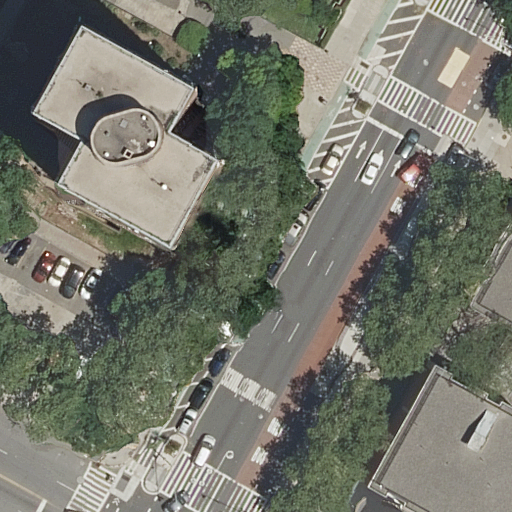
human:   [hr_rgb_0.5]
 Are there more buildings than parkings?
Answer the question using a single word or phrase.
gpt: yes

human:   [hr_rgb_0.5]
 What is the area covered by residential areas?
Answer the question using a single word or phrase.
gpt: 8869m2

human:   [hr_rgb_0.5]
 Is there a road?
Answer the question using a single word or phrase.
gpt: yes

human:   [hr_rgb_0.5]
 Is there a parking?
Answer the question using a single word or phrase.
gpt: yes

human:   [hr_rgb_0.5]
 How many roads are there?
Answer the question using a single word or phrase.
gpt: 14

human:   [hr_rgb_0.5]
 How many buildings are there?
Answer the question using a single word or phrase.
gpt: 2

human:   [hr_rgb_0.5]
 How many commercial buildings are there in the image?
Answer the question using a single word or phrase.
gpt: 0

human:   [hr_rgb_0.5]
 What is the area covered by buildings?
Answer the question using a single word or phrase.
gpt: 945m2

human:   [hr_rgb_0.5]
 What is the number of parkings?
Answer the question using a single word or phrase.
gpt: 1

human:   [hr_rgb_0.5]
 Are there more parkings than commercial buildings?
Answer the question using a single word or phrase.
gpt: yes

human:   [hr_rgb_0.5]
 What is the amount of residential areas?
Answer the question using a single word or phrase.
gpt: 1

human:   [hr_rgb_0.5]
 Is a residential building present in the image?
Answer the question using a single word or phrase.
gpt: yes

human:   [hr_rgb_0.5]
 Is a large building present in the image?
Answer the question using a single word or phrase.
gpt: yes

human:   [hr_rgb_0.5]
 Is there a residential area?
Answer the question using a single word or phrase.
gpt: yes

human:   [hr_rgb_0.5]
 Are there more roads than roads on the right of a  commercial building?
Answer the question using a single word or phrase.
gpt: yes

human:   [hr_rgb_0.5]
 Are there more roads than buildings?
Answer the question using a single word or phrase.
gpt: yes

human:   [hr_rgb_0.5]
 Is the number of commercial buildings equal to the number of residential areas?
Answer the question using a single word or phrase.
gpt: no

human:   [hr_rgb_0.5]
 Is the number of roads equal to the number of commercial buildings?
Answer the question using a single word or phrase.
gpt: no

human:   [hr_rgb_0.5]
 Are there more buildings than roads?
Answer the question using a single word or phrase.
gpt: no

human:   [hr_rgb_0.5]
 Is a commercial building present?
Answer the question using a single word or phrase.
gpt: no

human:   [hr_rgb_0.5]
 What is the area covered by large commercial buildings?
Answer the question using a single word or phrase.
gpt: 0m2

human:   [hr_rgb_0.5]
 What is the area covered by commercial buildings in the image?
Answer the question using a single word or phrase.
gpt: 0m2

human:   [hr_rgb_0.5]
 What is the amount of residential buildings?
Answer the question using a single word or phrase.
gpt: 1

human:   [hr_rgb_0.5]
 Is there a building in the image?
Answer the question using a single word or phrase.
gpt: yes

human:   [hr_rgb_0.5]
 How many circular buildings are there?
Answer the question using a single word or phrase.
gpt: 0

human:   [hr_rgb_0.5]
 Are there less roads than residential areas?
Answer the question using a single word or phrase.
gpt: no

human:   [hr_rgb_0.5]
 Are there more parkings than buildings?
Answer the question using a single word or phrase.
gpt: no

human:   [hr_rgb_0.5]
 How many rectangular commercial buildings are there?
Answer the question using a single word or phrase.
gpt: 0

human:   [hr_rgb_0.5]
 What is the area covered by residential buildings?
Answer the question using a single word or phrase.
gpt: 839m2

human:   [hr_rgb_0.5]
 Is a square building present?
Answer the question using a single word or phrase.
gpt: no

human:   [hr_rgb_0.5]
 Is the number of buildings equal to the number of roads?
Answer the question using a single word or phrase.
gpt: no

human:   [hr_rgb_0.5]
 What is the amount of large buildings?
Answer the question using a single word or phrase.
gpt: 1

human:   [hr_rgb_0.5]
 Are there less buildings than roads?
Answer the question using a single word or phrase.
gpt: yes

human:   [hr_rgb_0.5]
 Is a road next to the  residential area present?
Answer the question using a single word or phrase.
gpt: yes

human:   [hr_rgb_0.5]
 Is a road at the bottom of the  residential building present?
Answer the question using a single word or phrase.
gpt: yes

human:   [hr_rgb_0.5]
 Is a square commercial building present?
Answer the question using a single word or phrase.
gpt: no

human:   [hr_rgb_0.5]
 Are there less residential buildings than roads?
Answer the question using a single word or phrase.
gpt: yes

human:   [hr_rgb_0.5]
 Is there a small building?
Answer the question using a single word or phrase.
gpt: no

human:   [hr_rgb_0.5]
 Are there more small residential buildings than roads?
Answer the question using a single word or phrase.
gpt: no

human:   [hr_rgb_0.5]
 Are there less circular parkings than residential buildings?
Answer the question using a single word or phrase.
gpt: yes

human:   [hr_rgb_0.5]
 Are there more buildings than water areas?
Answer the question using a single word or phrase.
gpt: yes

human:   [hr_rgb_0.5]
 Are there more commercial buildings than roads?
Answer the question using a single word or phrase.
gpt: no

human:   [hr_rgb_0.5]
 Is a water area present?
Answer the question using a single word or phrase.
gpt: no

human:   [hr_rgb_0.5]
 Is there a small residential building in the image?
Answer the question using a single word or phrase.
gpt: no

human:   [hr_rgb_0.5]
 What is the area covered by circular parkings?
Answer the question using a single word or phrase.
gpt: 0m2

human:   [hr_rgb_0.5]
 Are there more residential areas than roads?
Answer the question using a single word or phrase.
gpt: no

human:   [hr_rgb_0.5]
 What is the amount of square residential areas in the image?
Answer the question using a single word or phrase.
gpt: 0

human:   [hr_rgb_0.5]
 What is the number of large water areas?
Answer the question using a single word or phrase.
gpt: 0

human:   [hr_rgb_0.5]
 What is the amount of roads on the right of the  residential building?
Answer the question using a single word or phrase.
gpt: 5

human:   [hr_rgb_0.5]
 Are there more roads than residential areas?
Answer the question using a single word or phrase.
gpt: yes

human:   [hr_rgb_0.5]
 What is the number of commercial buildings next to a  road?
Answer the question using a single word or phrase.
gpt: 0

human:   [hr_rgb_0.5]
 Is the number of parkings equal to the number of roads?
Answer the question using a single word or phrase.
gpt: no

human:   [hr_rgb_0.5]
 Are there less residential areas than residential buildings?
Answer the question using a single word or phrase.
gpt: no

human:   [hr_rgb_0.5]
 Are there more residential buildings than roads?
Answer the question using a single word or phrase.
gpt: no

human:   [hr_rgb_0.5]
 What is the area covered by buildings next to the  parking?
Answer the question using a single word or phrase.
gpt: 945m2

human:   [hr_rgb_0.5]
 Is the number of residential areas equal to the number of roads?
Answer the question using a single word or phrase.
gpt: no

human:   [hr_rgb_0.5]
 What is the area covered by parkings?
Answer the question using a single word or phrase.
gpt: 1554m2

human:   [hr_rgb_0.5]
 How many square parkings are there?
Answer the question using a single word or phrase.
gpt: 0

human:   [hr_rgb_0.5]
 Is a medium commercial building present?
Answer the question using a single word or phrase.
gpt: no

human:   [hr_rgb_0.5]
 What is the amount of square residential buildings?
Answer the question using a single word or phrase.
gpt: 0

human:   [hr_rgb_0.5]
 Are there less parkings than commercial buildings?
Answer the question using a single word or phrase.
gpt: no

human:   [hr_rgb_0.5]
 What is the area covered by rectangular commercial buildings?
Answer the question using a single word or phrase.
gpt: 0m2

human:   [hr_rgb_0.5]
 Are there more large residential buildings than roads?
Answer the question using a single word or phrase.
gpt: no

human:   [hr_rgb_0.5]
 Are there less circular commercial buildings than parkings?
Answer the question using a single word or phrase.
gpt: yes